Question: Whenever I add a new node in my existing TreeView, my code can't seem to detect the name of it. Please someone explain.
All of the other data were encoded through the TreeView design before loading the form.
Please see screenshot for reference.
'''
Private Sub Button1_Click(sender As System.Object, e As System.EventArgs) Handles Button1.Click
Dim newNode As TreeNode = New TreeNode(TextBox1.Text)
TreeView1.SelectedNode.Nodes.Add(newNode)
transfer_dgv1()
End Sub
Private Sub transfer_dgv1()
Dim TreeViewRW As New TreeViewrw
TreeView1.Refresh()
Me.DataGridView1.DataSource = TreeViewRW.ToTable(Me.TreeView1)
End Sub
'''
This is the function I used:
'''
Public Class TreeViewrw
Public Function ToTable(ByVal tv As TreeView) As DataTable
Dim dt As New DataTable("TreeNodes")
Dim id As Integer = 1
dt.Columns.Add("ParentID", GetType(Integer))
dt.Columns.Add("NodeID", GetType(Integer))
dt.Columns.Add("Name", GetType(String))
For Each pn As TreeNode In tv.Nodes
dt.Rows.Add(0, id, pn.Name)
Me.GetAllNodes(dt, pn, id, id)
id += 1
Next
Return dt
End Function
Public Function FromTable(ByVal dt As DataTable, ByVal parent As String, ByVal node As String, ByVal name As String) As TreeNode()
Dim tnodes As New List(Of TreeNode)()
Dim columns As String() = New String(2) {parent, node, name}
If dt.Columns.Contains(parent) AndAlso dt.Columns.Contains(node) AndAlso dt.Columns.Contains(name) Then
dt.DefaultView.RowFilter = "[" & parent & "] = 0"
For Each r As DataRowView In dt.DefaultView
tnodes.Add(Me.ReadNodes(columns, r, dt))
Next
Return tnodes.ToArray()
Else
Return tnodes.ToArray()
End If
End Function
Private Function ReadNodes(ByVal columns As String(), ByVal r As DataRowView, ByVal dt As DataTable) As TreeNode
Dim cn As New TreeNode()
cn.Name = r(columns(2)).ToString()
cn.Text = cn.Name
Me.GetAllNodes(columns, cn, dt, CInt(r(columns(1))))
Return cn
End Function
Private Sub GetAllNodes(ByRef dt As DataTable, ByVal pn As TreeNode, ByVal parentid As Integer, ByRef id As Integer)
For Each cn As TreeNode In pn.Nodes
id += 1
dt.Rows.Add(parentid, id, cn.Name)
Me.GetAllNodes(dt, cn, id, id)
Next
End Sub
Private Sub GetAllNodes(ByVal columns As String(), ByRef pn As TreeNode, ByVal dt As DataTable, ByVal nodeid As Integer)
dt.DefaultView.RowFilter = ("[" & columns(0).ToString() & "] = ") + nodeid.ToString()
For Each r As DataRowView In dt.DefaultView
Dim cn As New TreeNode()
cn.Name = r(columns(2)).ToString()
cn.Text = cn.Name
pn.Nodes.Add(cn)
Me.GetAllNodes(columns, cn, dt, CInt(r(columns(1))))
Next
End Sub
End Class
'''

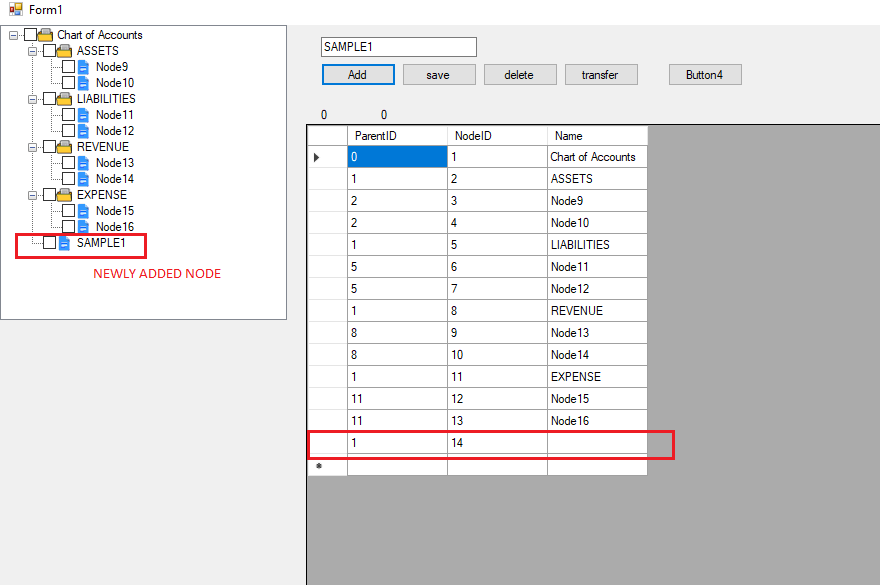
Answer: I seem you didn't set Name property.
'''
Private Sub Button1_Click(sender As System.Object, e As System.EventArgs) Handles Button1.Click
Dim newNode As TreeNode = New TreeNode(TextBox1.Text)
newNode.Name = TextBox1.Text
TreeView1.SelectedNode.Nodes.Add(newNode)
transfer_dgv1()
End Sub
'''